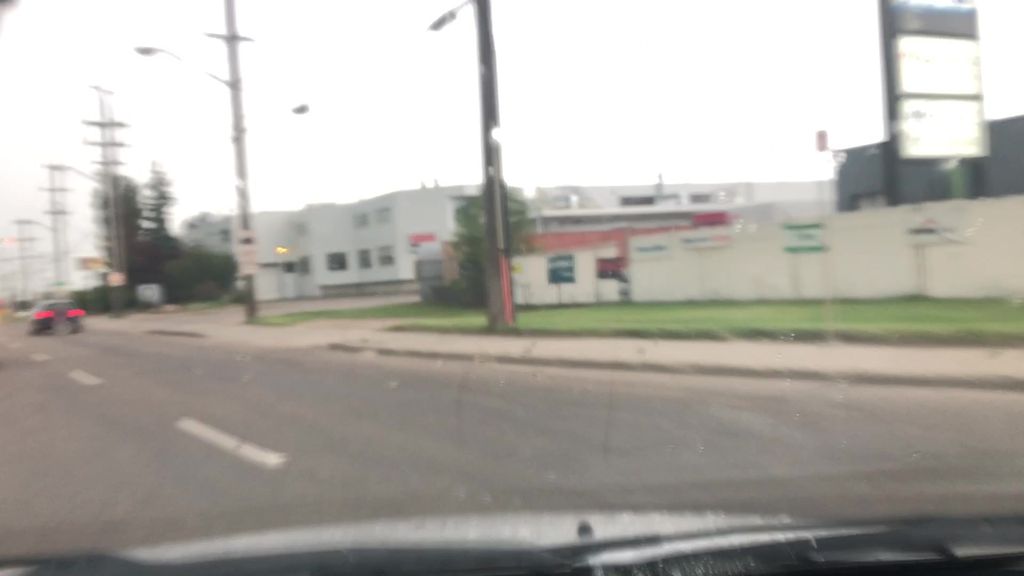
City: edmonton